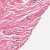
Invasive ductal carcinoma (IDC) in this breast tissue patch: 0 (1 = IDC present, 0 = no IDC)